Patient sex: F
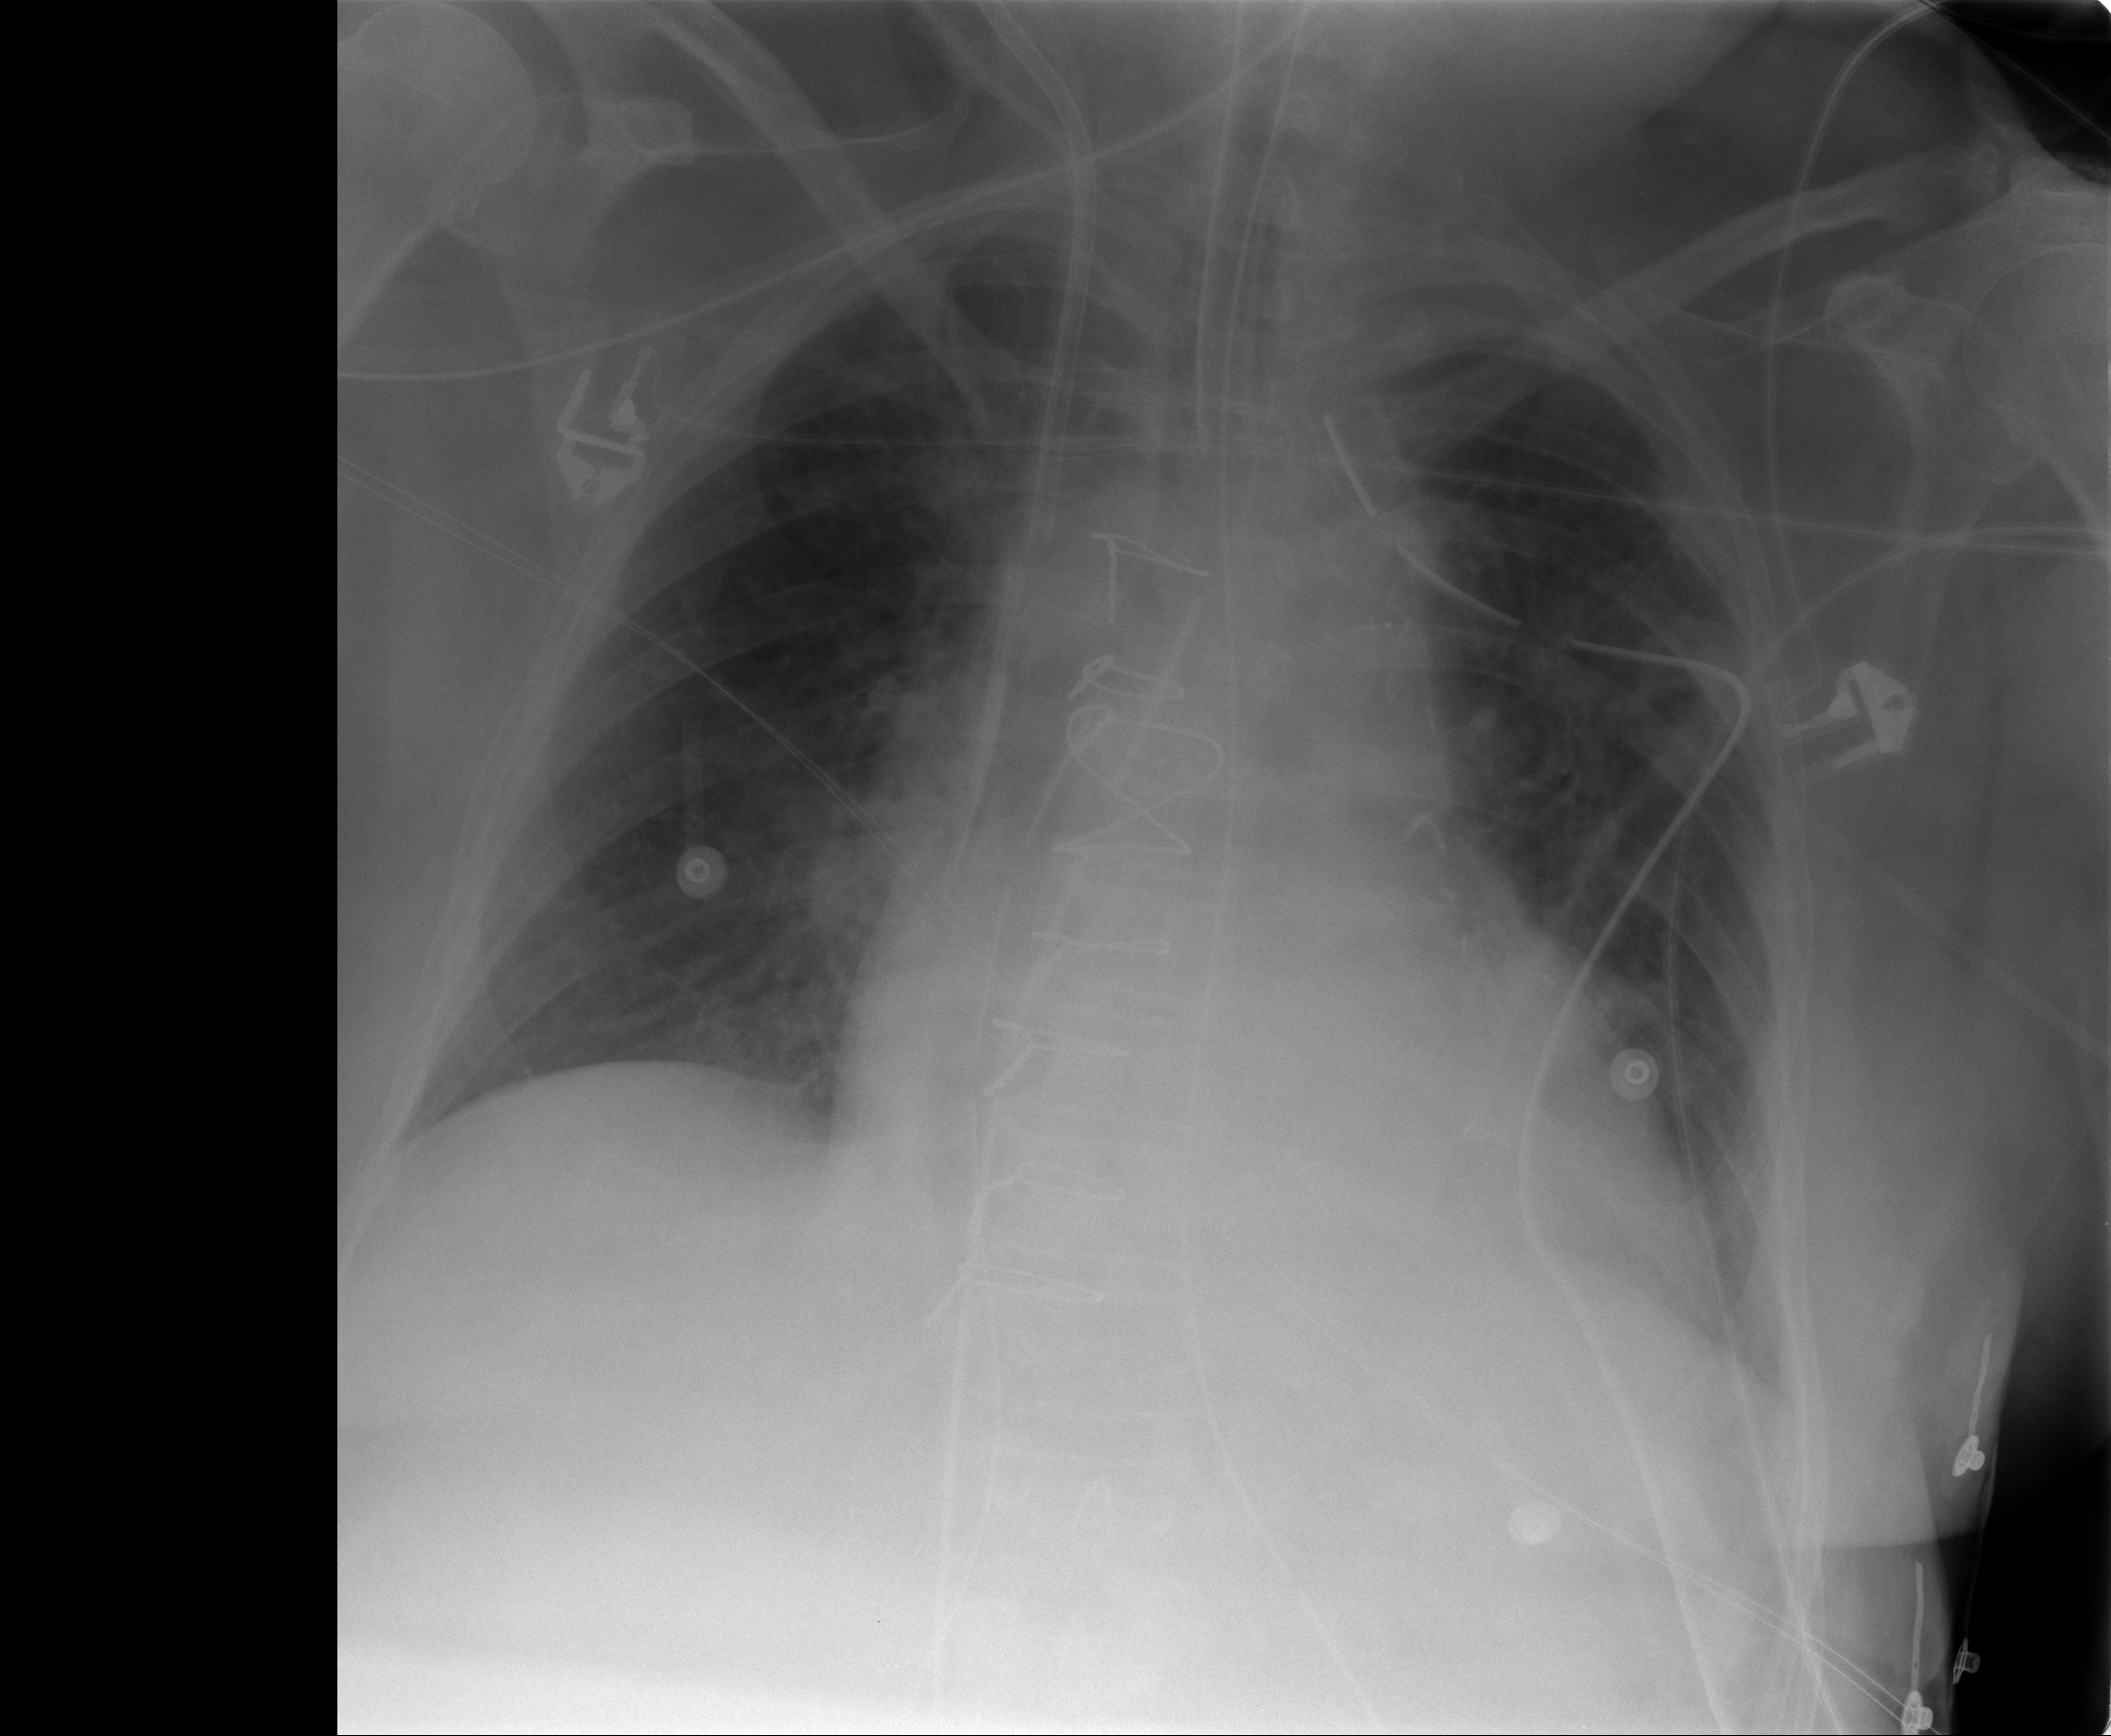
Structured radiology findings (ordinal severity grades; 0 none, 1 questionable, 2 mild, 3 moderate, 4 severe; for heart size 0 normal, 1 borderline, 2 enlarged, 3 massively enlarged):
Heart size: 2
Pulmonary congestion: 2
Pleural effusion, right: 0
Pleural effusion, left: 0
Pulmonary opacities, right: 0
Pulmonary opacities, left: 0
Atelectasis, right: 0
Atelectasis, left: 0